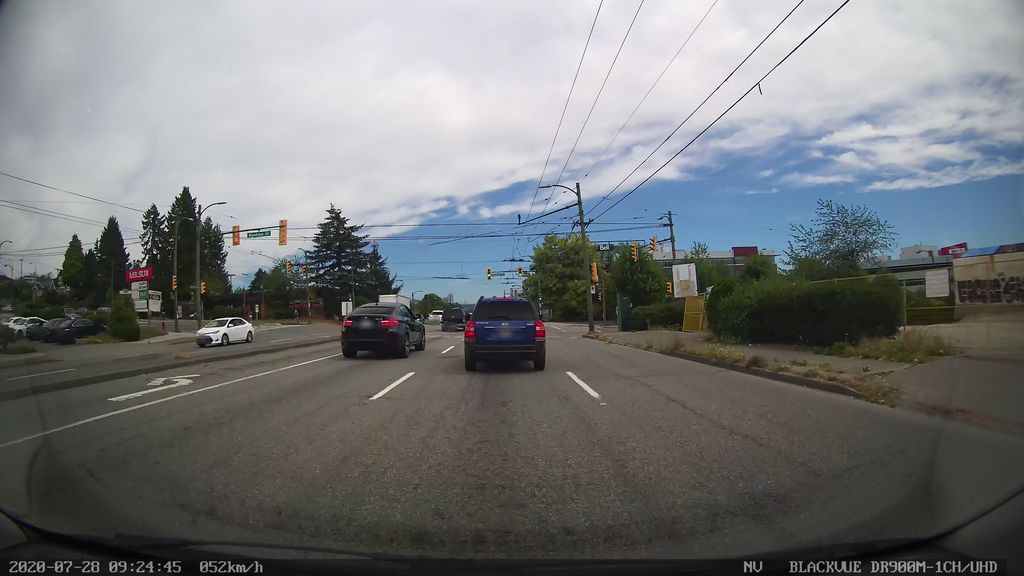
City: vancouver